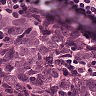
Metastatic tissue present: yes